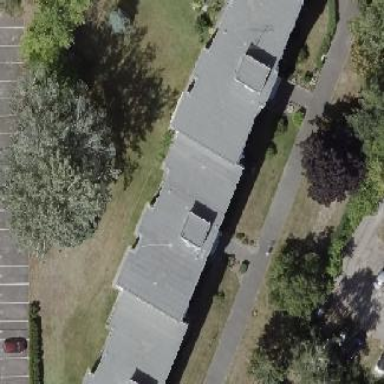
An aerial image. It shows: Apartment building with flat roof.